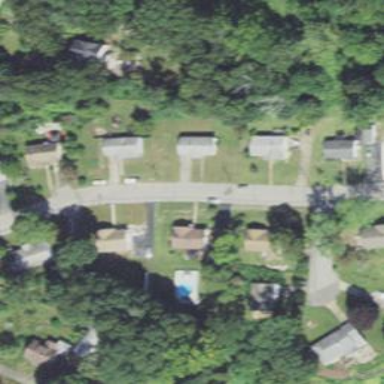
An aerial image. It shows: Residential driveway serving as service road.